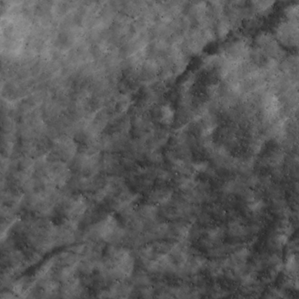
Label: non_frost